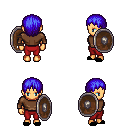
a pixel art fantasy rpg character, female body template, human, tanned skin, brown long-sleeve shirt, red pants, blue plain hairstyle, black slippers, shield, four views (front, back, left, right), 2x2 character sprite sheet, small pixel art, hard edges, no anti-aliasing